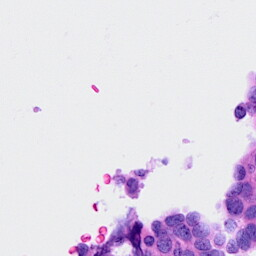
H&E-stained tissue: Ovarian